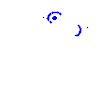
Particle: kaon